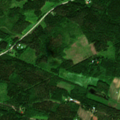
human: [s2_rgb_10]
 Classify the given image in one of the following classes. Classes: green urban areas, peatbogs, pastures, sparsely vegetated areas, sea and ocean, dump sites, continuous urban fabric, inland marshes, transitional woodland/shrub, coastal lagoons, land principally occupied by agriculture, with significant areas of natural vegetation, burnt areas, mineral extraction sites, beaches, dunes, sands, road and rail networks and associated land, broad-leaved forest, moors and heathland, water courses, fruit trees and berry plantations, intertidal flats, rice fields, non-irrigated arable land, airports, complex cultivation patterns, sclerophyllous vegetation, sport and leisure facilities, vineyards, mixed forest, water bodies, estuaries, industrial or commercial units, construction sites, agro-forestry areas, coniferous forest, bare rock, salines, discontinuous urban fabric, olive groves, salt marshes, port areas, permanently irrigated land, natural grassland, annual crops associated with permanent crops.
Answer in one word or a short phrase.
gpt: non-irrigated arable land, broad-leaved forest, coniferous forest, mixed forest